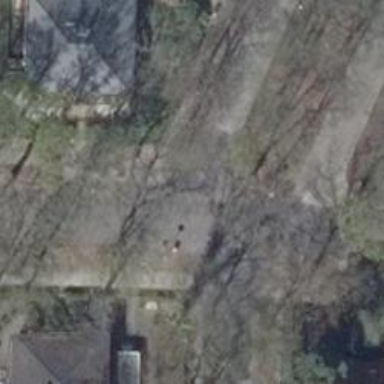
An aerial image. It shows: Residential road with asphalt surface. Both sides have sidewalks.